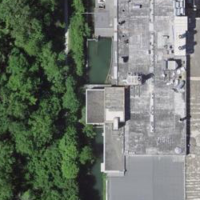
EUNIS habitat code: 55
Species observed at this site:
Euphorbia cyparissias